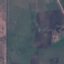
Land use / land cover class: Pasture